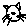
Label: cat